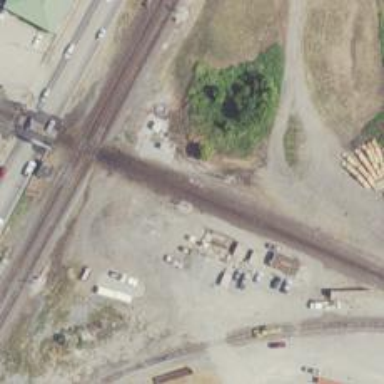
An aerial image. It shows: Railway signal.